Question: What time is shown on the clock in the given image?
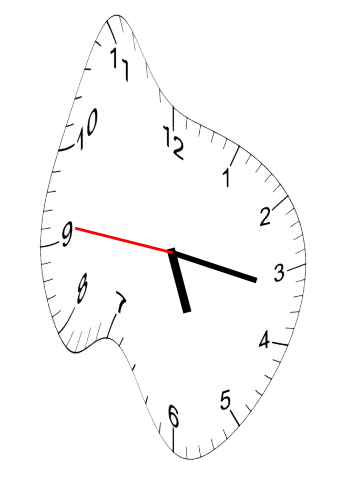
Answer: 05:16:46